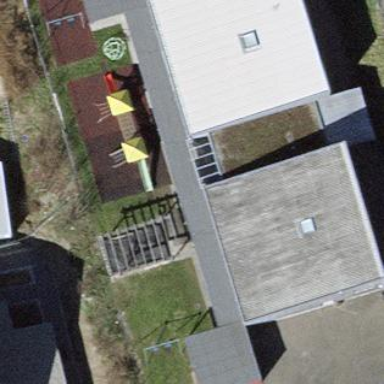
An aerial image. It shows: Kindergarten building.